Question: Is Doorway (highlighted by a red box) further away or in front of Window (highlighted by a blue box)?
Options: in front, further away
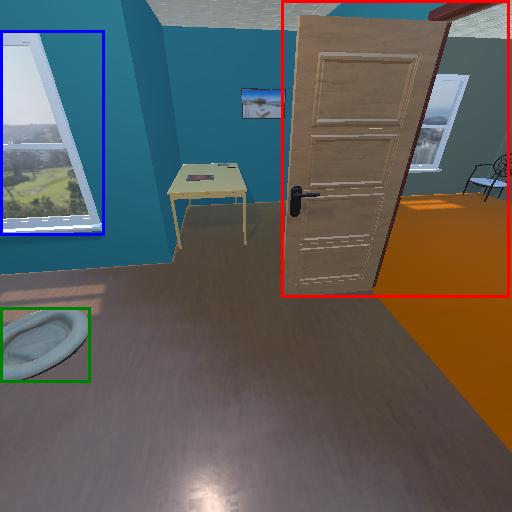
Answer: in front